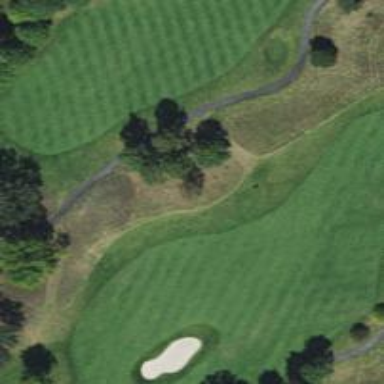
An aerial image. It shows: Path for both road and golf.